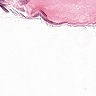
Metastatic tissue present: no